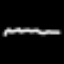
Label: squiggle